Field crop: tomato
Growth stage: 1
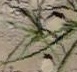
Species: cyperus